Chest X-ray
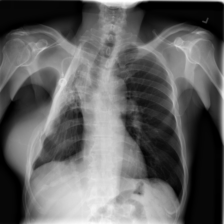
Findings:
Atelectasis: negative
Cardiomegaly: negative
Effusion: negative
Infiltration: positive
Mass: negative
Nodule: negative
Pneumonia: negative
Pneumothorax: negative
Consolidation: negative
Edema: negative
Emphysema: negative
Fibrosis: negative
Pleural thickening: negative
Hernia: negative